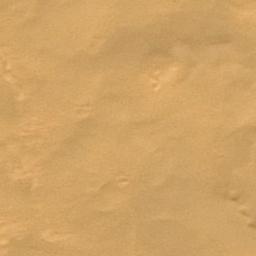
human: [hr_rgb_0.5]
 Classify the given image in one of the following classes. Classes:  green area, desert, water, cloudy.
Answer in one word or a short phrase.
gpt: desert